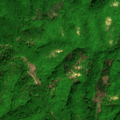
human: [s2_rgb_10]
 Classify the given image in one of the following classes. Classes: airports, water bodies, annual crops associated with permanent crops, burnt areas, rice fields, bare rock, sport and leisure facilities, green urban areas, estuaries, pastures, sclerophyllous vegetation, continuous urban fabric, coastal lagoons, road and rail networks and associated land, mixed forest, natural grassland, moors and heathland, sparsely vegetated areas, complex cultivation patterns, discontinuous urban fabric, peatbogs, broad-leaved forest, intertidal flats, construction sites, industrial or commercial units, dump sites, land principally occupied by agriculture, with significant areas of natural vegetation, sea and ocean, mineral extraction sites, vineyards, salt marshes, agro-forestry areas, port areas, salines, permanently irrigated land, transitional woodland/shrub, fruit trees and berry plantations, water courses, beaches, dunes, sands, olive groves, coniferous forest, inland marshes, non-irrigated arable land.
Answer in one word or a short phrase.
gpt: broad-leaved forest